Field crop: maize
Growth stage: 2
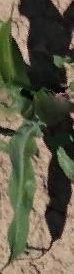
Species: maize